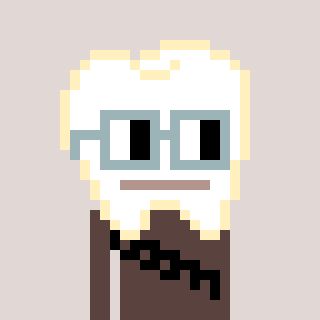
a pixel art character with square dark gray glasses, a tooth-shaped head and a darkbrown-colored body on a warm background